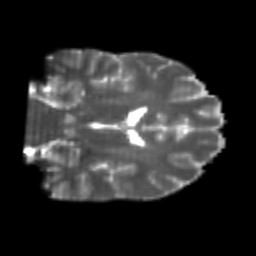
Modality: T2w
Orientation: coronal
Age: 25
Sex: male
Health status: healthy
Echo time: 0.074 s